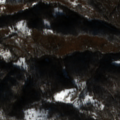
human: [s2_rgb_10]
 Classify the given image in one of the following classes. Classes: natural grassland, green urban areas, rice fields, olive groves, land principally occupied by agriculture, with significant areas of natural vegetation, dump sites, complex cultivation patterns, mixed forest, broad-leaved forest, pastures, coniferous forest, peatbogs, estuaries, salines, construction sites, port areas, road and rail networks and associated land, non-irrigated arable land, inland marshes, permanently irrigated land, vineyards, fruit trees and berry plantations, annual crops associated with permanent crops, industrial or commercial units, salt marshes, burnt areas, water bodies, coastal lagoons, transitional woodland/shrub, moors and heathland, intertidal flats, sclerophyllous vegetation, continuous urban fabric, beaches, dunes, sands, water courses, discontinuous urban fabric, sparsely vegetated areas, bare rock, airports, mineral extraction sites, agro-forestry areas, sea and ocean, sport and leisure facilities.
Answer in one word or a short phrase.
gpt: broad-leaved forest, transitional woodland/shrub